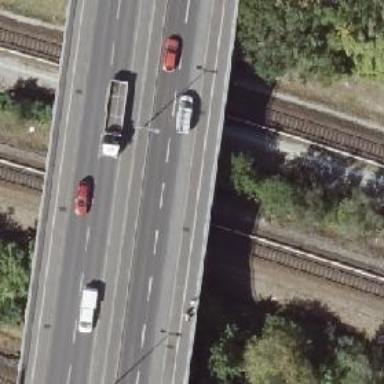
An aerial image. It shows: Primary highway bridge with asphalt surface.